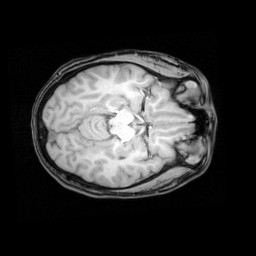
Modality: T1w
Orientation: axial
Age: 20
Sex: female
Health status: healthy
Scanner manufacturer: philips
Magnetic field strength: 3 T
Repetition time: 0.012 s
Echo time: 0.0037 s